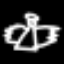
Label: angel